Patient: sex F, age 36
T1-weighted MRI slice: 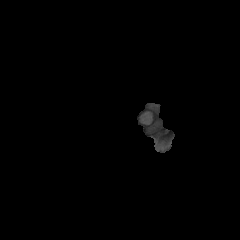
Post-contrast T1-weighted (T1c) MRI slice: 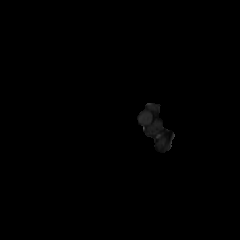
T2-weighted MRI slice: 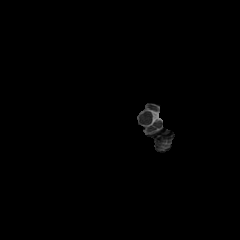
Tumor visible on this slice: no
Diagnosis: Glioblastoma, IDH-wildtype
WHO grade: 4